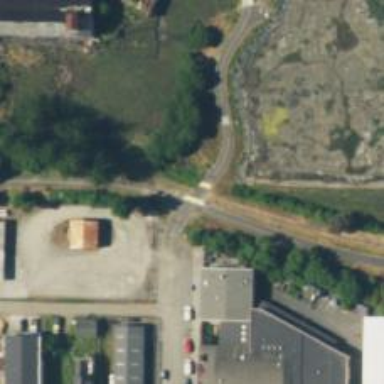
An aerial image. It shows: Railway crossing.